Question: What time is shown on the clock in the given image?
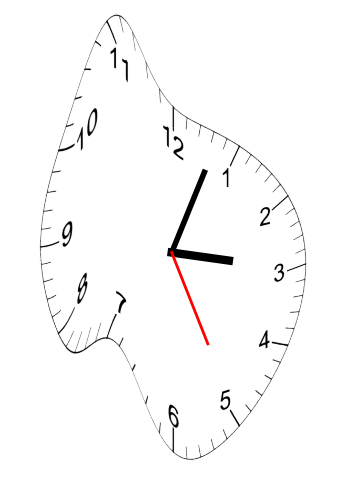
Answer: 03:03:25